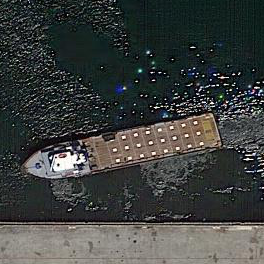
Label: civil